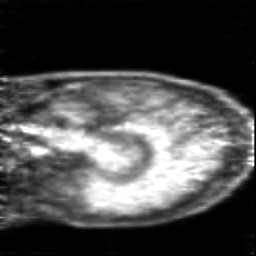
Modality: PET
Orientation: sagittal
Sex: male
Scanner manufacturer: siemens